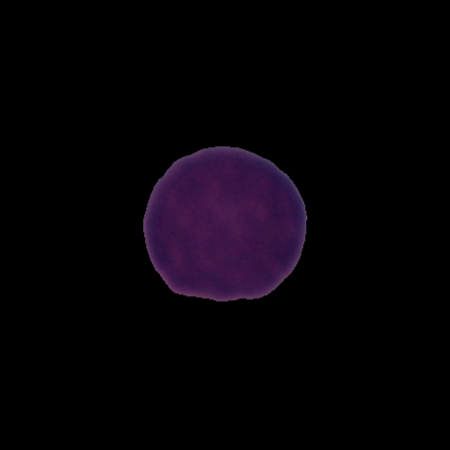
Label: healthy